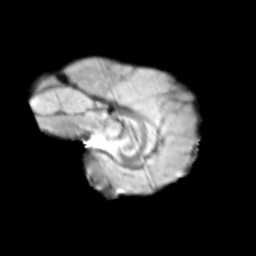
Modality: T2w
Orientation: sagittal
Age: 13
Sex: female
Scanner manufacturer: siemens
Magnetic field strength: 3 T
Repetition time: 3.8 s
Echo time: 0.07 s